Aerial crown-view tile of a tropical tree (Barro Colorado Island, Panama), acquired 20250818:
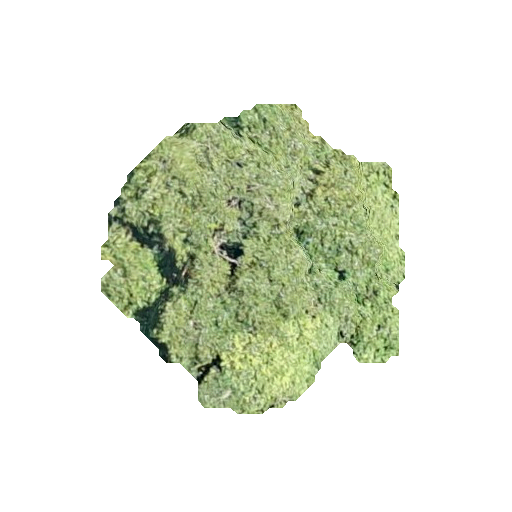
Species: Chrysophyllum cainito
GBIF accepted scientific name: Chrysophyllum cainito
Crown area: 96.18 m²